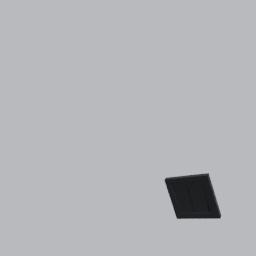
Label: appliances